Question: I was doing a practise task on codewars.com and I had finished my code and tested it. It worked and so I attempted to hand it in, but then I got thrown 2 cases where my code doesn't work. I wanted fix my mistakes but I don't understand what the error/ failed attempt means.
Here's an image of the error:

Here's the error message:
'''
Sample_Test_Cases
Caught std::exception, what(): basic_string::substr: __pos (which is 18446744073709551615) > this->size() (which is 3)
Random_Test_Cases
Caught std::exception, what(): basic_string::substr: __pos (which is 18446744073709551614) > this->size() (which is 8)
'''
And here's my code if there's something completely wrong with it :D
'''
bool solution(std::string const &str, std::string const &ending) {
long long end = ending.size(), size = str.size();
long long dif = size - end;
string endi = str.substr(dif, end);
if(endi != ending) {
return false;
}
else {
return true;
}
}
'''
And also here the task I had to do:
Complete the solution so that it returns true if the first argument(string) passed in ends with the 2nd argument (also a string).
Please help me figure out whats the problem here, thanks !
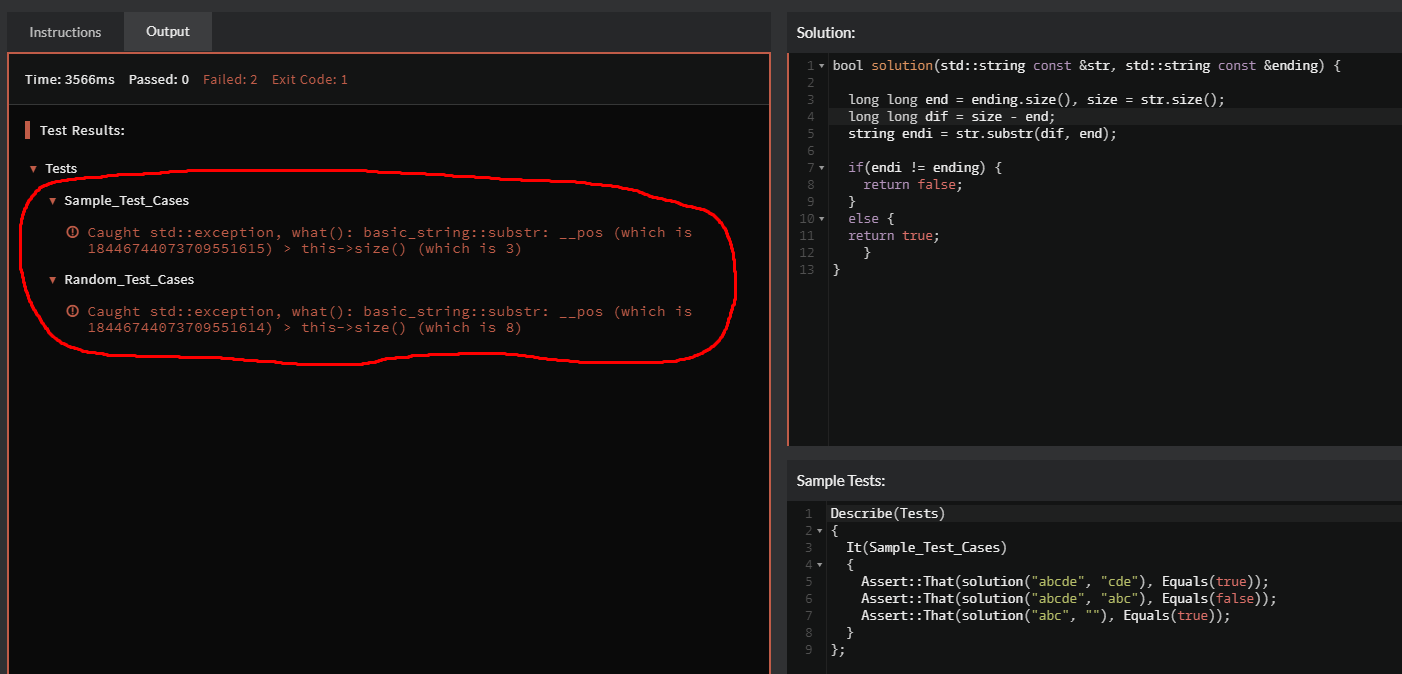
Answer: In general the size of the string 'str' can be less than the size of the string 'ending'.
Thus the value of the variable 'dif' can be negative
'''
long long dif = size - end;
'''
Used in the call of the member function 'substr'
'''
string endi = str.substr(dif, end);
'''
it is converted using the usual arithmetic conversions to a big unsigned integer value due to the fact that the first parameter of the function has the type 'std::string::size_type' that is an unsigned integer type.
The function can be written the following way as it is shown in the demonsgtrative program below.
'''
#include <iostream>
#include <iomanip>
#include <string>
#include <iterator>
#include <algorithm>
bool solution( const std::string &str, const std::string &ending )
{
return !( str.size() < ending.size() ) &&
std::equal( std::rbegin( ending ), std::rend( ending ), std::rbegin( str ) );
}
int main()
{
std::string s( "Hello World!" );
std::cout << std::boolalpha << solution( s, "World!" ) << '
';
std::cout << std::boolalpha << solution( s, "World" ) << '
';
return 0;
}
'''
The program output is
'''
true
false
'''